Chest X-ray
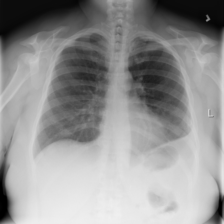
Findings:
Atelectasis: negative
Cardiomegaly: negative
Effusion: negative
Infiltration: negative
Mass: negative
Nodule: negative
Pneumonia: negative
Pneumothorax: negative
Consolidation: negative
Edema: negative
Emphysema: negative
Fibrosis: negative
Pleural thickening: negative
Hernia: negative